【题型】解答题　【知识点】平面几何　【难度】medium
数学实践小组想利用镜子的反射测量池塘边一棵树的高度 \(AB\)。测量和计算的部分步骤如下：

\ding{172} 如图，树与地面垂直，在地面上的点 \(C\) 处放置一块镜子，小明站在 \(BC\) 的延长线上，当小明在镜子中刚好看到树的顶点 \(A\) 时，测得小明到镜子的距离 \(CD = 2\ \text{m}\)，小明的眼睛 \(E\) 到地面的距离 \(ED = 1.5\ \text{m}\)。

\ding{173} 将镜子从点 \(C\) 沿 \(BC\) 的延长线向后移动 \(10\ \text{m}\) 到点 \(F\) 处，小明向后移动到点 \(H\) 处时，小明的眼睛 \(G\) 又刚好在镜子中看到树的顶点 \(A\)，这时测得小明到镜子的距离 \(FH = 3\ \text{m}\)。

\ding{174} 计算树的高度 \(AB\)。

\vspace{1em}

解：设 \(AB = x\ \text{m}\)，\(BC = y\ \text{m}\)。
\(\because \angle ABC = \angle EDC = 90^\circ\)，\(\angle ACB = \angle ECD\)，
\[
\therefore \triangle ABC \backsim \triangle EDC,
\]
\[
\therefore \frac{AB}{ED} = \frac{BC}{DC}.
\]

请你根据材料中得到的测量数据和计算步骤，将剩余的计算部分补充完整。
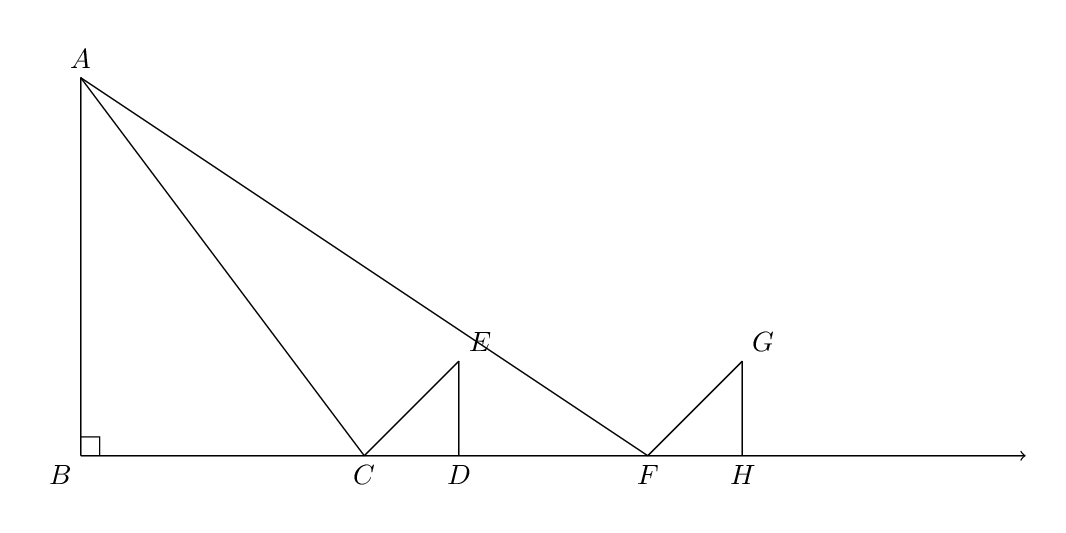
【解答】
【答案】见解析，树的高度 \(AB\) 为 \(15\ \text{m}\)

\vspace{1em}

【分析】本题是对相似三角形的综合考查，熟练掌握相似三角形判定及相似比是解决本题的关键。设 \(AB = x\ \text{m}\)，\(BC = y\ \text{m}\)，先证 \(\triangle ABC \backsim \triangle EDC\)，得到 \(\frac{x}{1.5} = \frac{y}{2}\)，再证 \(\triangle ABF \backsim \triangle GHF\)，得到 \(\frac{x}{1.5} = \frac{y + 10}{3}\)，从而求出 \(x\) 的值即可。

\vspace{1em}

【详解】解：设 \(AB = x\ \text{m}\)，\(BC = y\ \text{m}\)。
\(\because \angle ABC = \angle EDC = 90^\circ\)，\(\angle ACB = \angle ECD\)，
\[
\therefore \triangle ABC \backsim \triangle EDC,
\]
\[
\therefore \frac{AB}{ED} = \frac{BC}{DC},
\]
\[
\therefore \frac{x}{1.5} = \frac{y}{2}.
\]
\(\because \angle ABF = \angle GHF = 90^\circ\)，\(\angle AFB = \angle GFH\)，
\[
\therefore \triangle ABF \backsim \triangle GHF,
\]
\[
\therefore \frac{AB}{GH} = \frac{BF}{HF},
\]
\[
\therefore \frac{x}{1.5} = \frac{y + 10}{3},
\]
\[
\therefore \frac{y}{2} = \frac{y + 10}{3}.
\]
解得 \(y = 20\)。

把 \(y = 20\) 代入 \(\frac{x}{1.5} = \frac{y}{2}\) 中，得
\[
\frac{x}{1.5} = \frac{20}{2},
\]
解得 \(x = 15\)。

\(\therefore\) 树的高度 \(AB\) 为 \(15\ \text{m}\)。